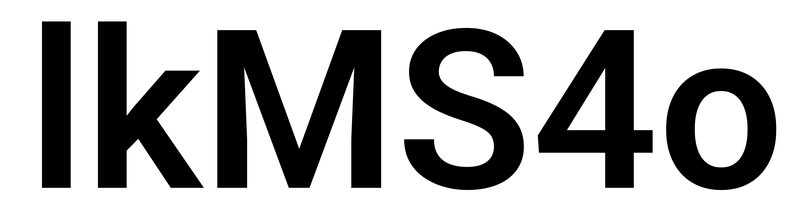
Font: Roboto_SemiBold